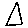
Label: triangle